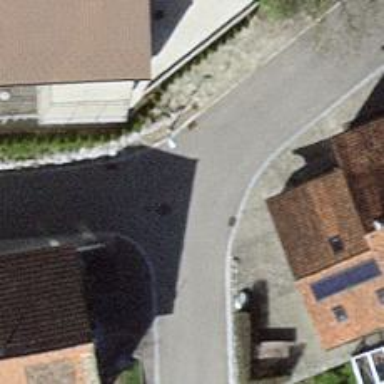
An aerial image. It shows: Smooth asphalt road in residential area.